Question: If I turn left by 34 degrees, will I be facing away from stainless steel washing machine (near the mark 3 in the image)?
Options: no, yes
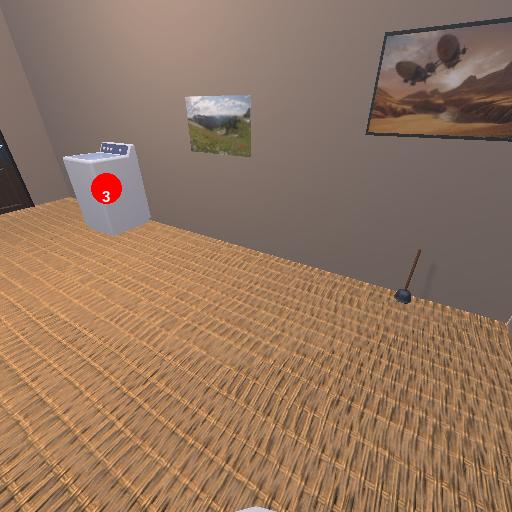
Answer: no